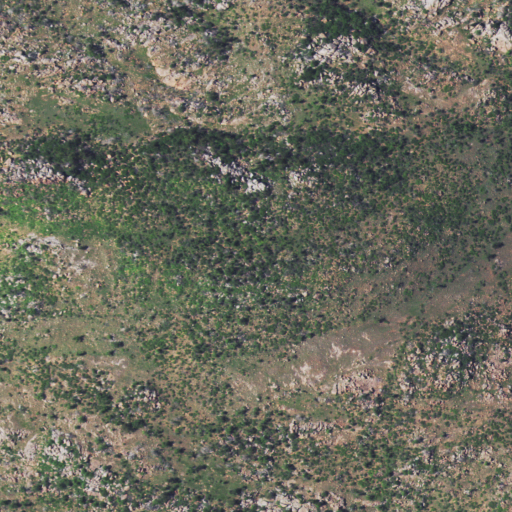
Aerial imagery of mountain in Oklahoma named Big Four Mountain containing shrub, deciduous forest, mixed forest, and grassland